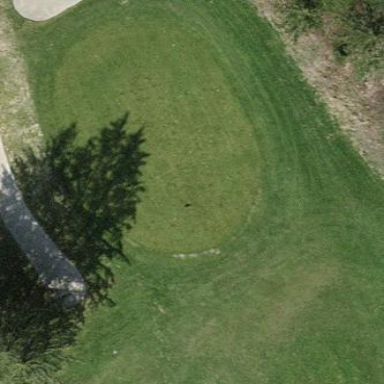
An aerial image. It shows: Green golf area with grass land use.